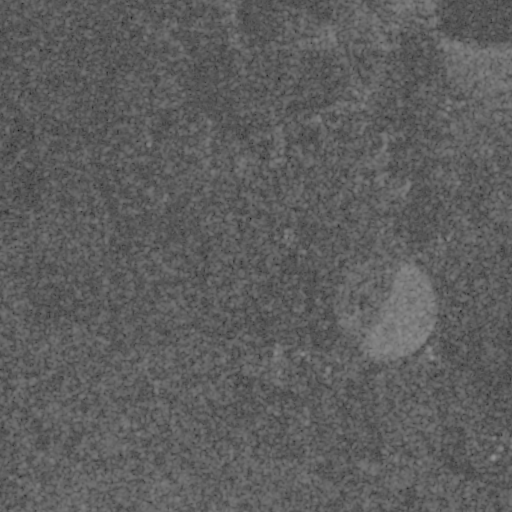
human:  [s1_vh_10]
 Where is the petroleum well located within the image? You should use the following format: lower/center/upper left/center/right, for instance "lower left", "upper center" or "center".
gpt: The petroleum well is located in the lower right of the image.
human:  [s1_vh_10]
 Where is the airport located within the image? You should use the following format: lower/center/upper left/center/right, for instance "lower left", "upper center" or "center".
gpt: There is no airport in the image.

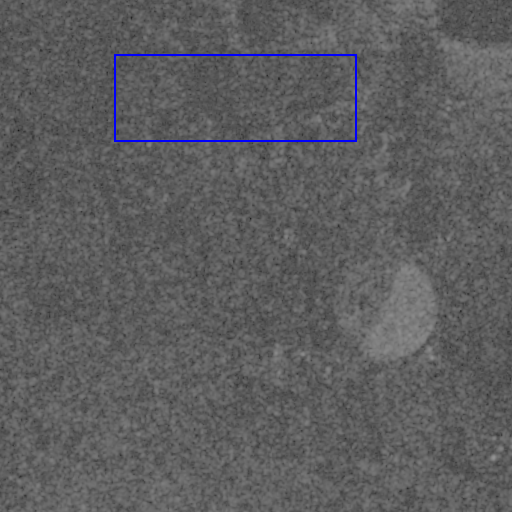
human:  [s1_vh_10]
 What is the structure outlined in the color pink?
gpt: There is no pink outline.
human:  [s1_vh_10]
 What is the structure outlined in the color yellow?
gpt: There is no structure outlined in yellow.